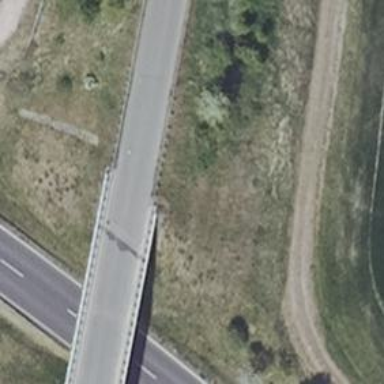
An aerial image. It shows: Unclassified road on bridge.